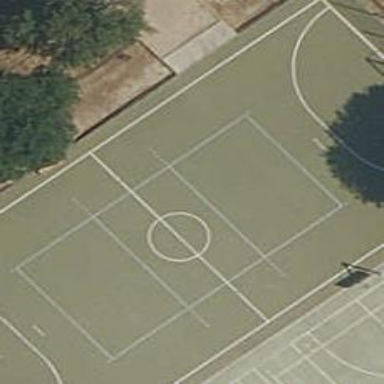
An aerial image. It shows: Futsal pitch for leisure.